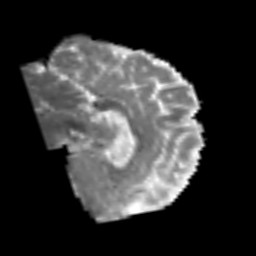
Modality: MD
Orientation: sagittal
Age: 56
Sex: male
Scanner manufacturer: siemens
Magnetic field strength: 3 T
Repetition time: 6.1 s
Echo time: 0.101 s